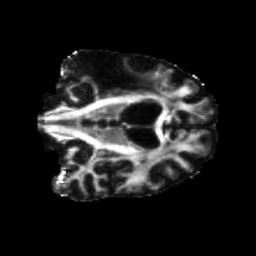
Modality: FA
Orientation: coronal
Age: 71
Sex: male
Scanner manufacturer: siemens
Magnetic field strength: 3 T
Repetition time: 5.25 s
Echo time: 0.08 s